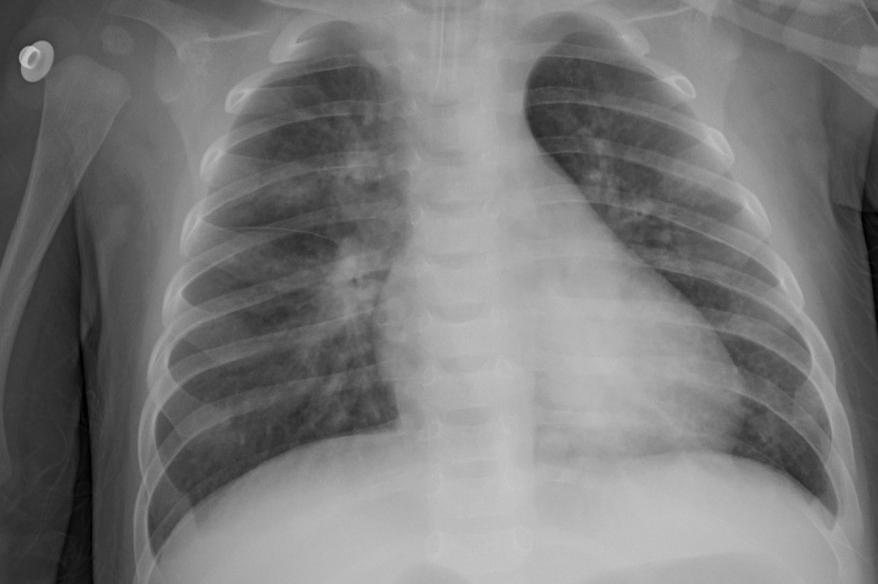
Diagnosis: PNEUMONIA